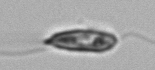
Label: Euglena